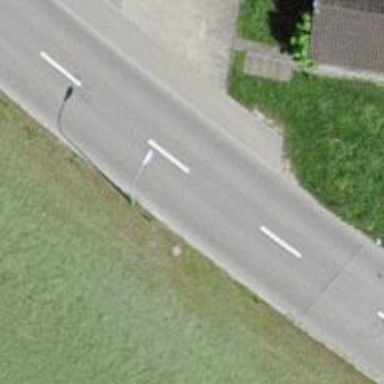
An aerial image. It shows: Tertiary road with no sidewalk.